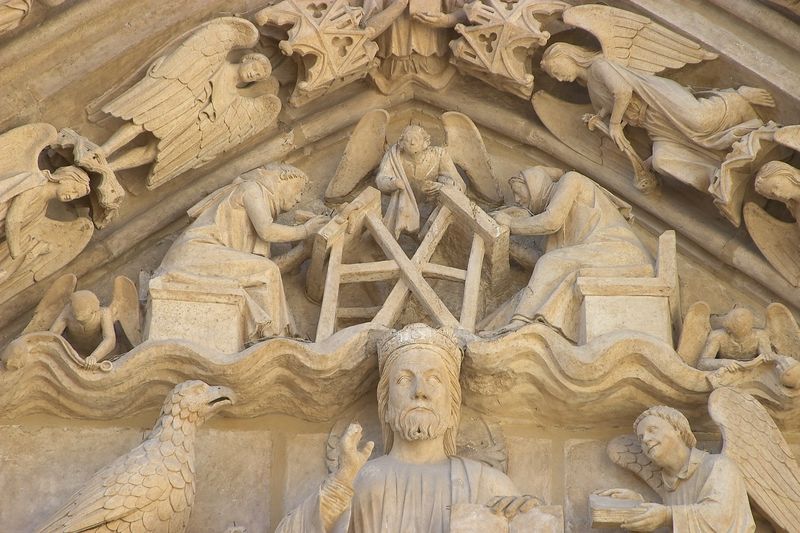
Titel: Kathedrale von Burgos
Künstler: Juan de Colonia
Standort: Burgos (EU - E); Burgos, Kathedrale (EU - E)
Schlagwörter: adler, flügel, hand, vogel, sitzen, stuhl, tisch, tuch, bart, architektur, bibel, gesicht, stein, kirche, gotik, krone, arbeit, engel, relief, schrift, welle, wellen, schnabel, figuren, könig, detail, steinmetz, tor, foto, fotografie, eingang, buch, text, fries, portal, skulpturen, handwerker, sandstein, christus, jesus, schreiben, giebelfeld, segen, segnen, heiliger, mönche, schreiber, fotographie, tympanon, schreibend, burgund, pulte, diktat